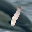
Label: 1